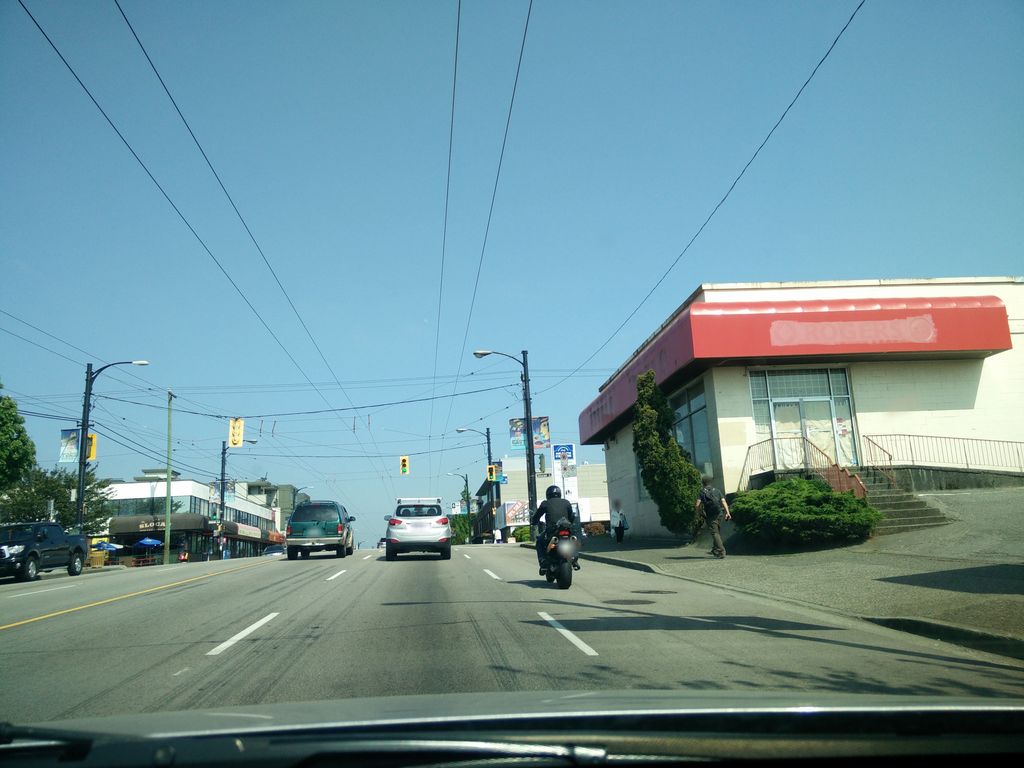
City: vancouver